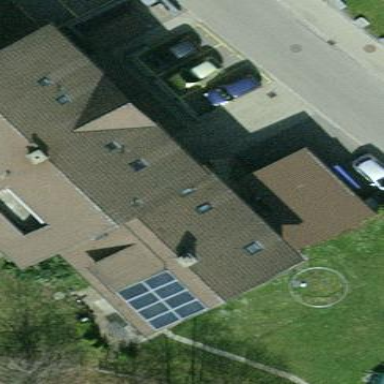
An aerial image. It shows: Gabled roofed house.